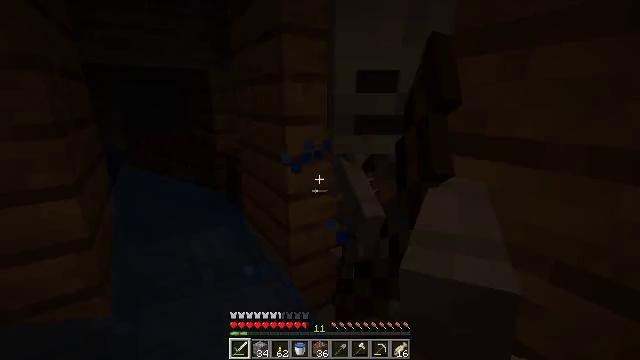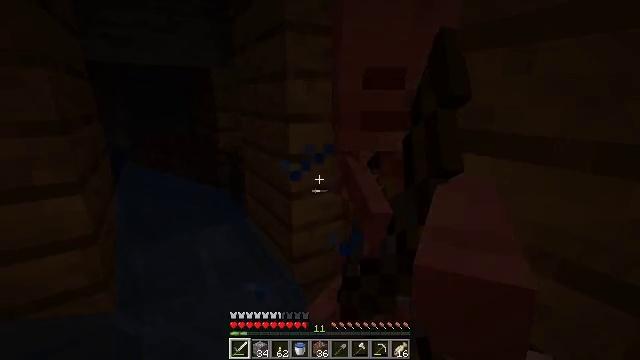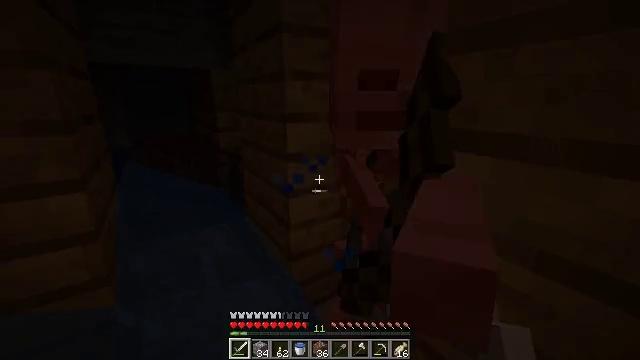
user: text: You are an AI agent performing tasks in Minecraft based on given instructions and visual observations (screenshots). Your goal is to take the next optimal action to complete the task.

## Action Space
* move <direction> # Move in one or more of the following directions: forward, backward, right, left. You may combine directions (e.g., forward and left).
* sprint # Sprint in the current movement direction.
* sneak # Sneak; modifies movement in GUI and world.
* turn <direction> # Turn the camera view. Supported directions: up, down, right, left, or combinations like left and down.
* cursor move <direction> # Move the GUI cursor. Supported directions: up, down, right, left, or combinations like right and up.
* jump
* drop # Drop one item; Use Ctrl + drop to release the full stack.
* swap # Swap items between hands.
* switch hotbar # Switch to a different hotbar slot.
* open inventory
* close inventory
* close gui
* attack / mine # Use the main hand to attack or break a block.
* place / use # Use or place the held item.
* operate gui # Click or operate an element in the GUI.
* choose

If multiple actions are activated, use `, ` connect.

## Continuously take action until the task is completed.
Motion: motion action
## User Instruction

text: Mine the wall torch to remove it.
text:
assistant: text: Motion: attack / mine
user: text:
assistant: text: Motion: move back, attack / mine
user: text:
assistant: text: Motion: attack / mine